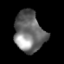
Tissue: lung
Cell type: Myeloid cells
Senescence score: 0.1869
Nuclear area (px): 1172
Mean DAPI intensity: 111.826